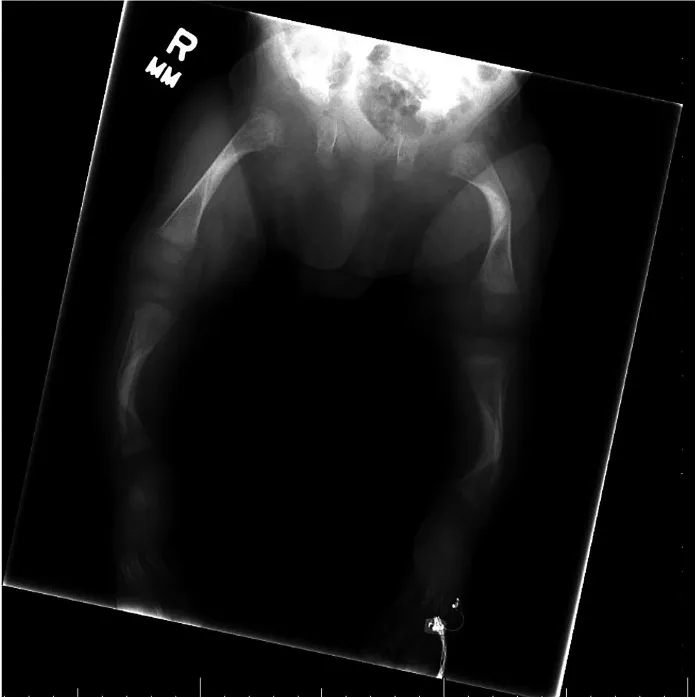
Radiologic images showing bowing of the bilateral femoral, tibial, and fibular diaphyses with smooth periosteal reaction along the bilateral tibial diaphyses. Diffuse mineralization of bones is present, indicating osteopenia. Bilateral cortical thickening in the middle diaphyses is also present in both the femur and tibia.
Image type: radiology (x_ray)